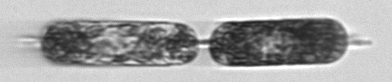
Label: Hemiaulus